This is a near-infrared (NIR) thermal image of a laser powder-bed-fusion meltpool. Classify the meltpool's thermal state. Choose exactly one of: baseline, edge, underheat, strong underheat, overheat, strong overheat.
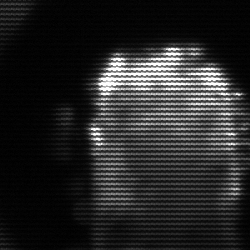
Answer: baseline